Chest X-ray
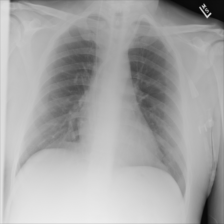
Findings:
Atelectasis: negative
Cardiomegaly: negative
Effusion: negative
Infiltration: negative
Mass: negative
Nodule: negative
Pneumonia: negative
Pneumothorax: negative
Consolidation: negative
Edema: negative
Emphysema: negative
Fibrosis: negative
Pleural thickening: negative
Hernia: negative